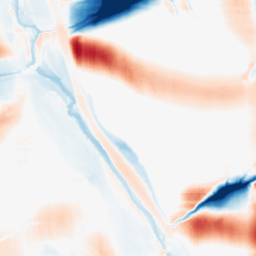
Category: morphological
Decomposition family: morphological_square
Decomposition parameters: operation: average
size: 50
Upsampling method: cubic_mitchell
Upsampling parameters: scale: 8
Upsampling scale: 8